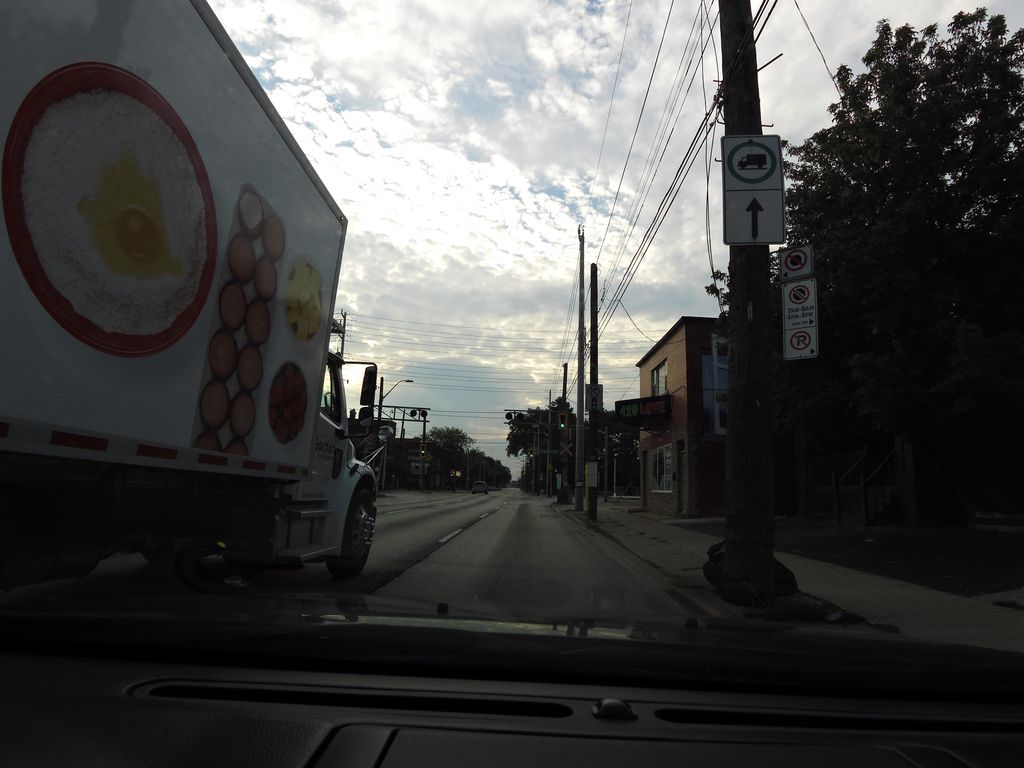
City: hamilton